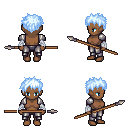
a pixel art fantasy rpg character, female body template, human, dark skin, steel arm armor, metal pants, white cyan bedhead hairstyle, white cloth bandages, spear, four views (front, back, left, right), 2x2 character sprite sheet, small pixel art, hard edges, no anti-aliasing